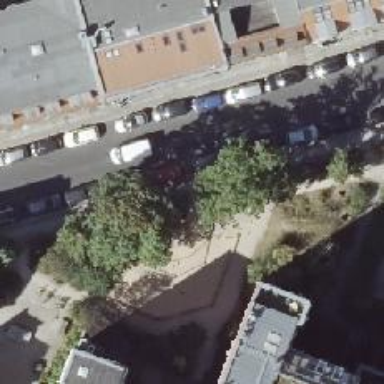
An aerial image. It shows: Historic memorial.